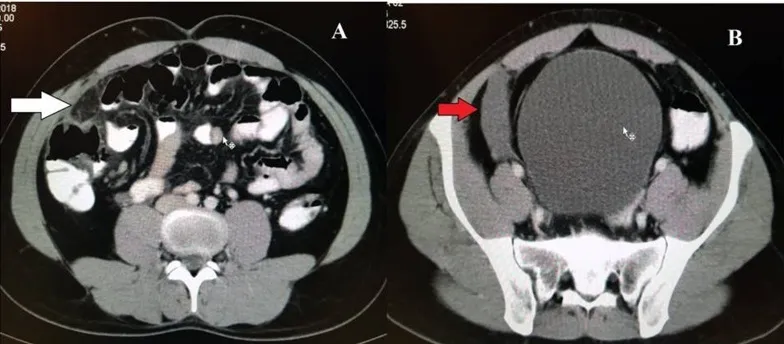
Contrast enhanced computed tomography showing omental fat stranding (white arrow) and free fluid in the right iliac fossa (red arrow).
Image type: radiology (ct)